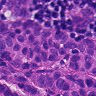
Metastatic tissue present: yes